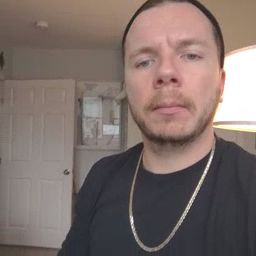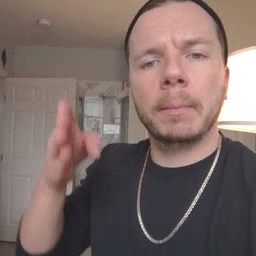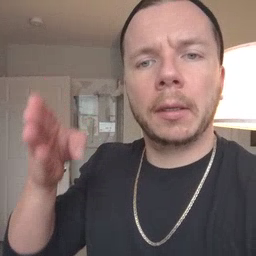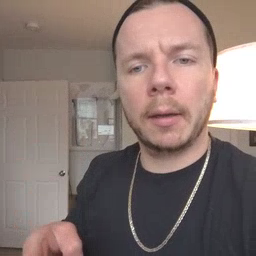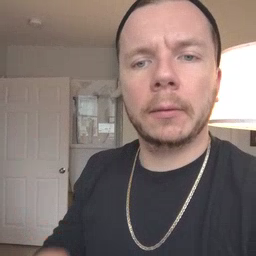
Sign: beside